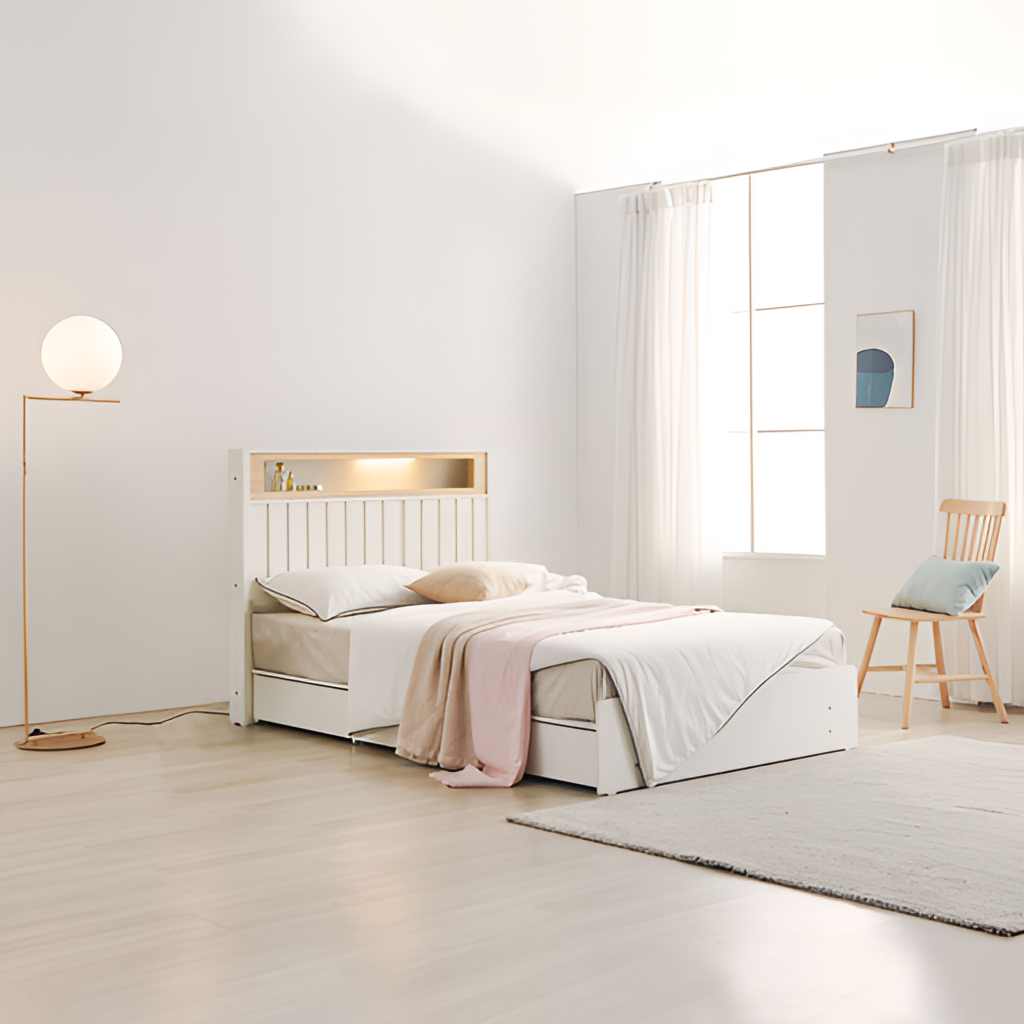
white wood backlit headboard bed, bedroom, wood flooring, with plank pattern, Scandinavian, paint wallpaper, with solid pattern